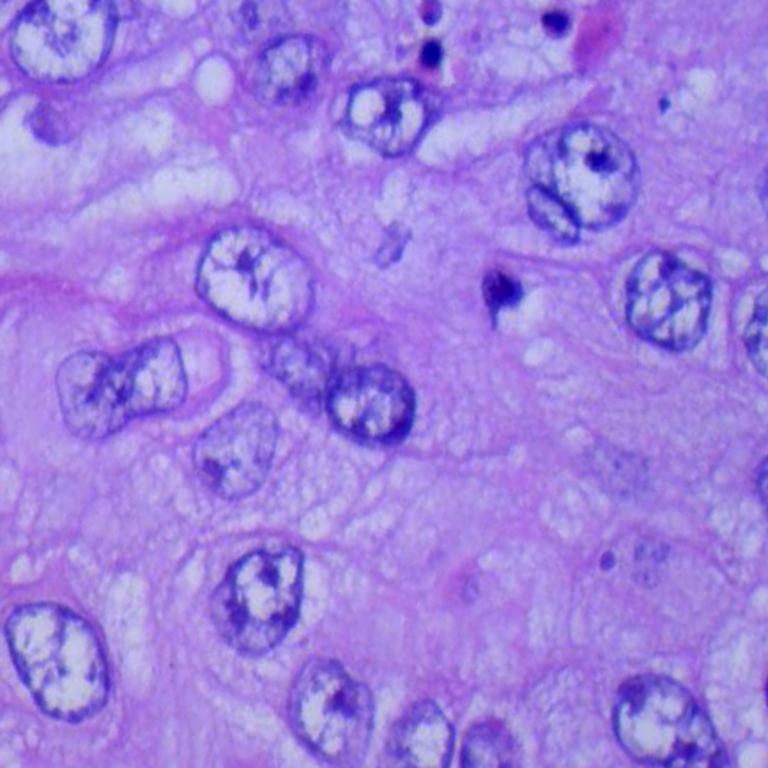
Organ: lung
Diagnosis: squamous carcinomas